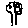
Label: tree